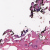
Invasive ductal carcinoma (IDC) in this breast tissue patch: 0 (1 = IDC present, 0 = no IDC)